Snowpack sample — Buffalo Mountain, Silverthorne, Colorado, USA (2/22/26, 2:02 PM MST)
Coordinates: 39.622, -106.113
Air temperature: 33 °F
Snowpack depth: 63 cm
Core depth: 50 cm
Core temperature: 28.4 °F
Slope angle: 11°, slope face: 116°
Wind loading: low
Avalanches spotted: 0
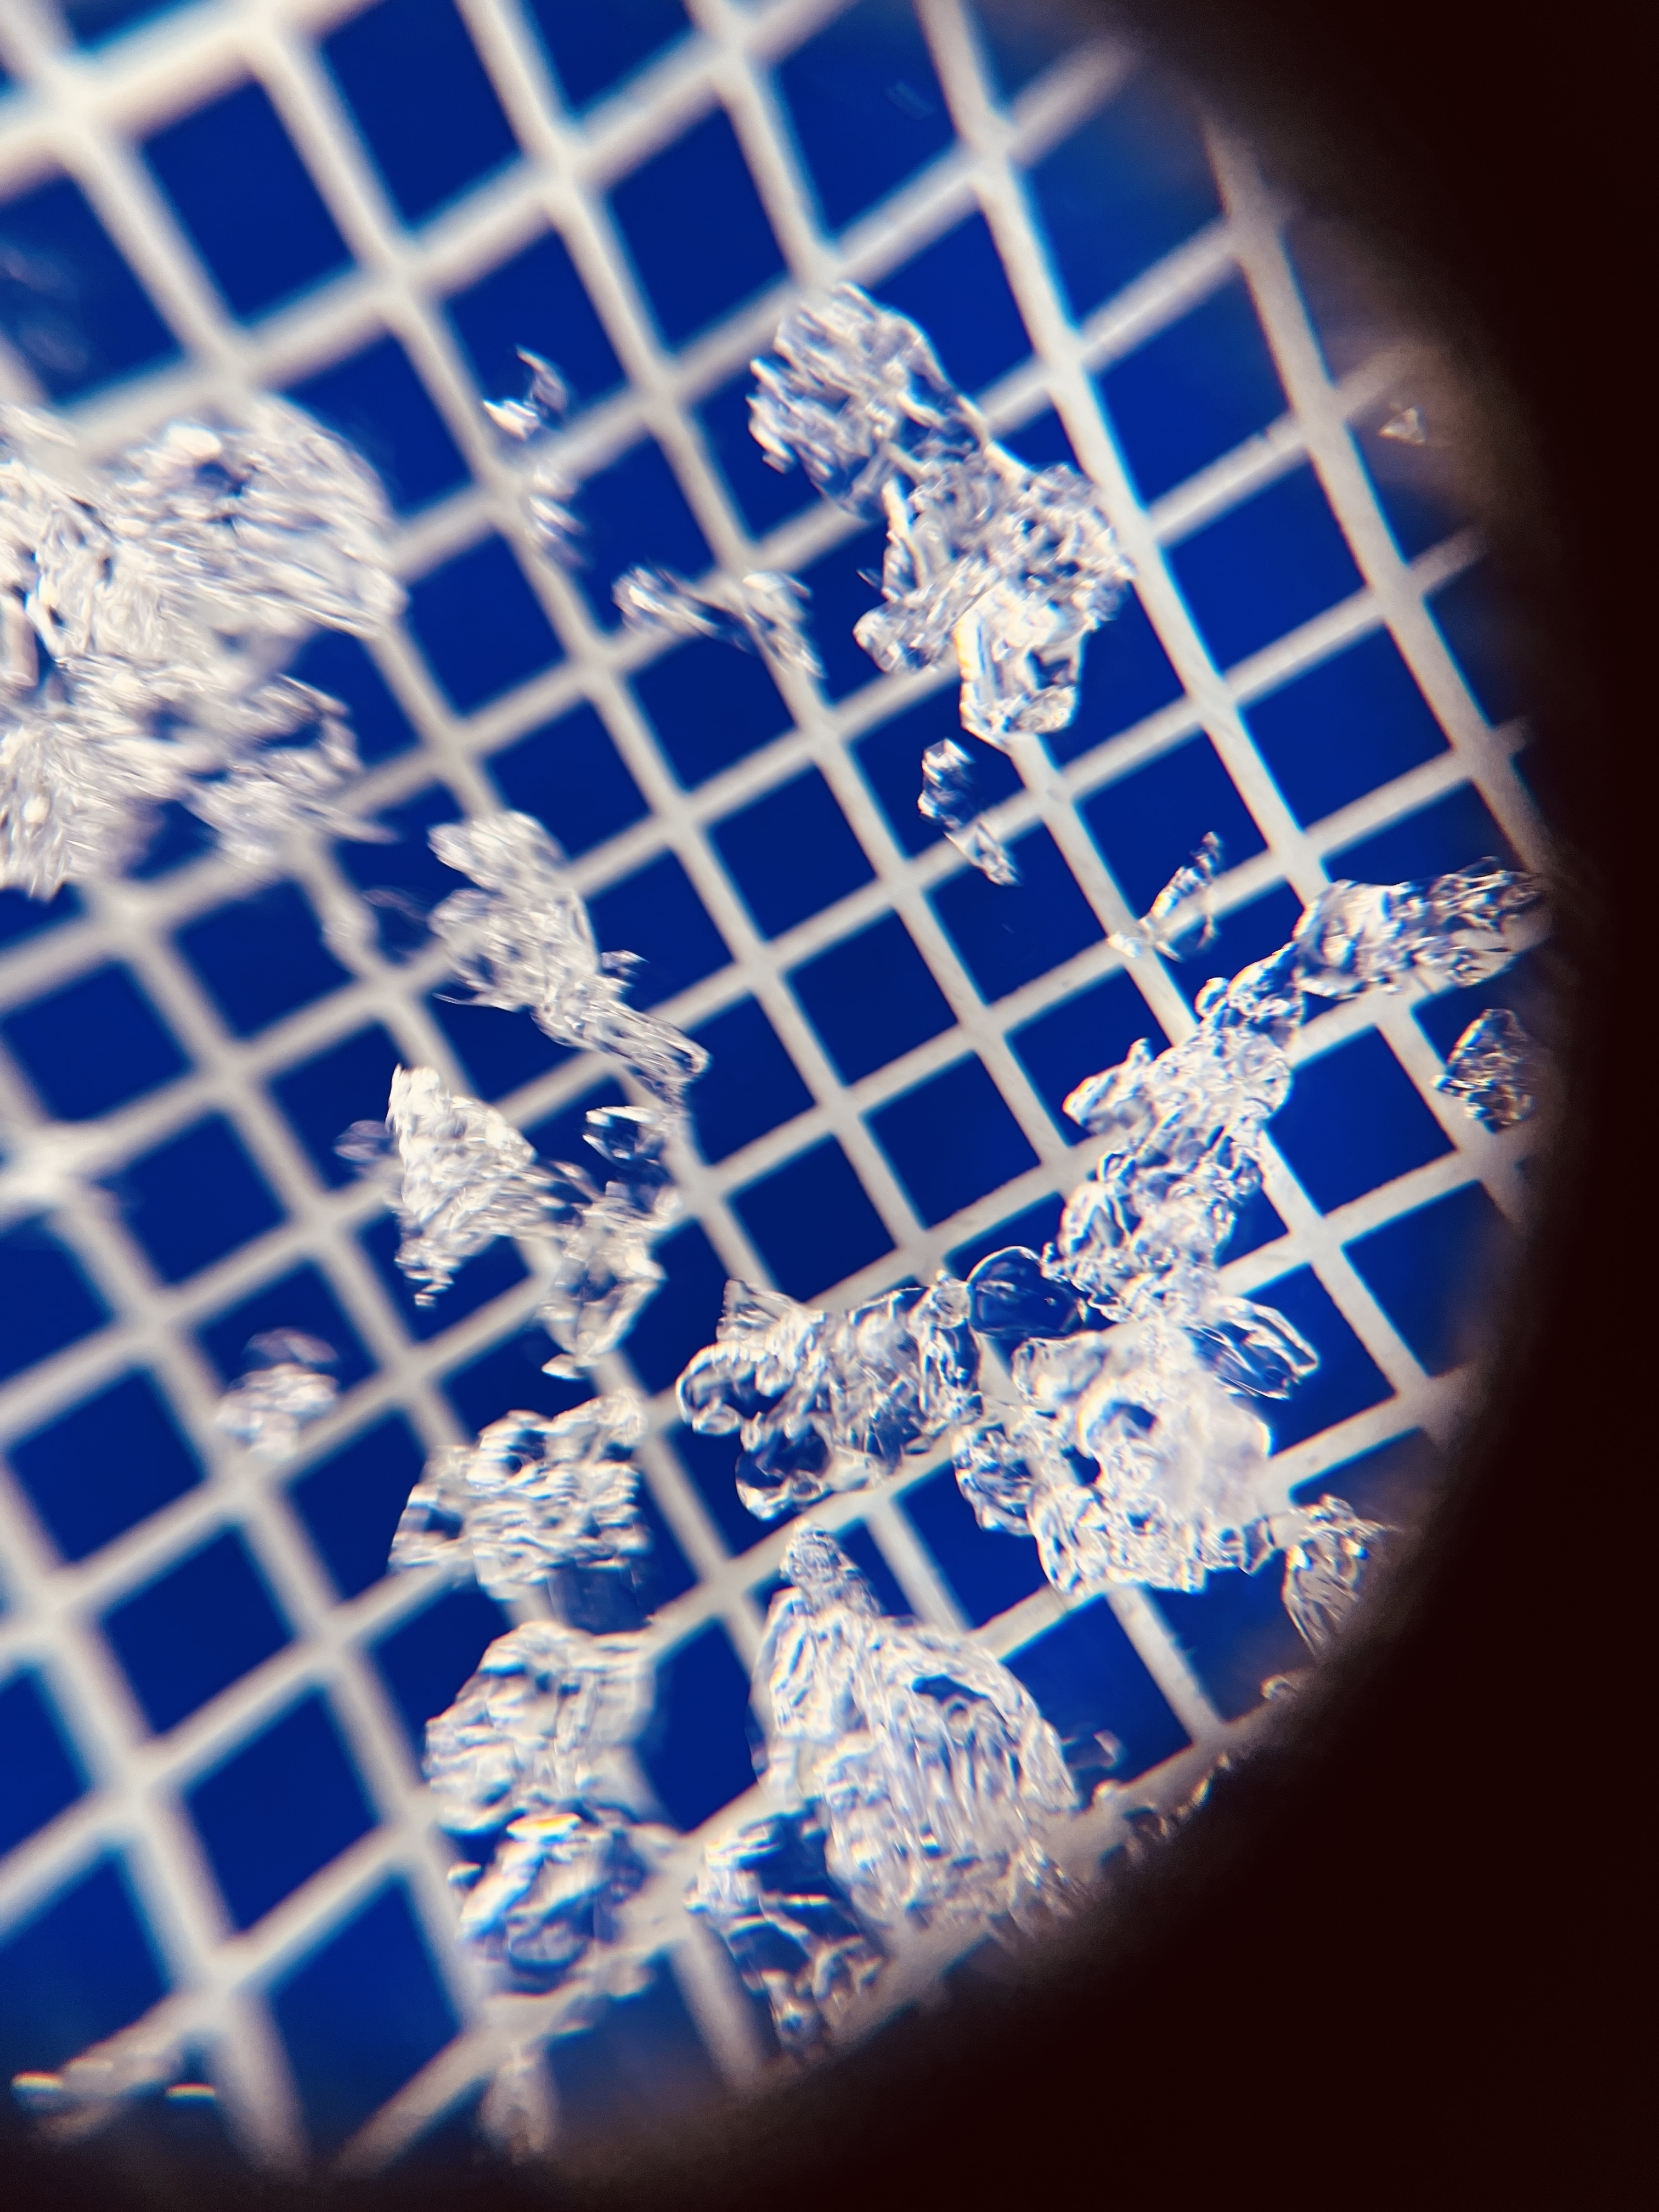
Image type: magnified_profile
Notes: In a firebreak similar to site 1, minimal wind loading with no spotted avalanches (not many faces in view though)